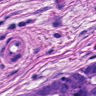
Metastatic tissue present: yes